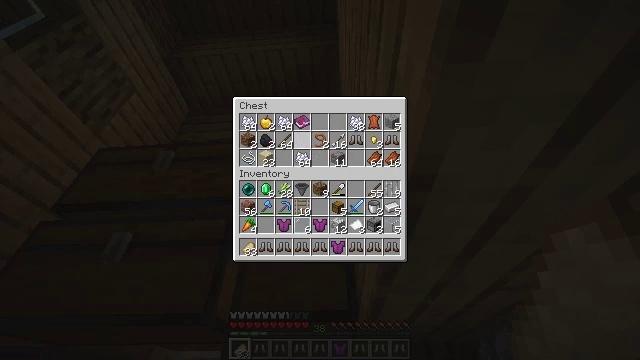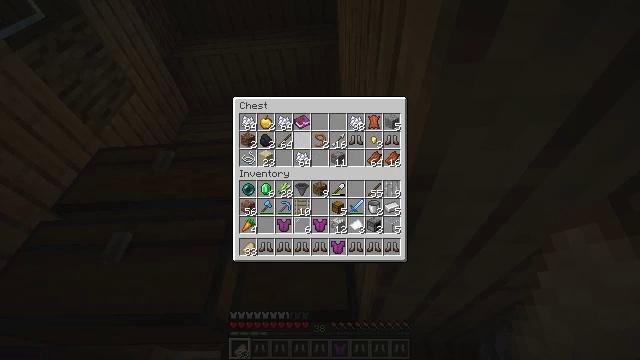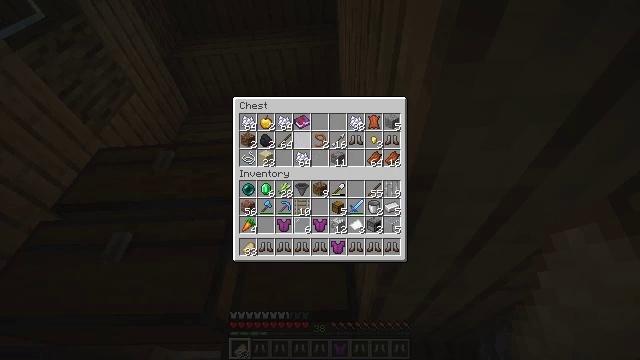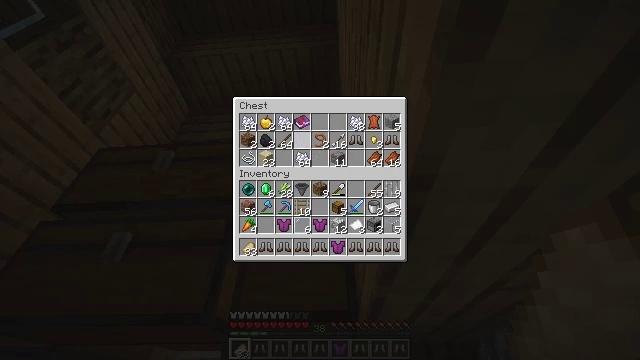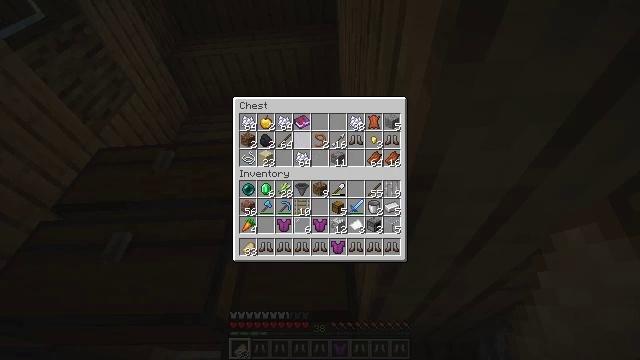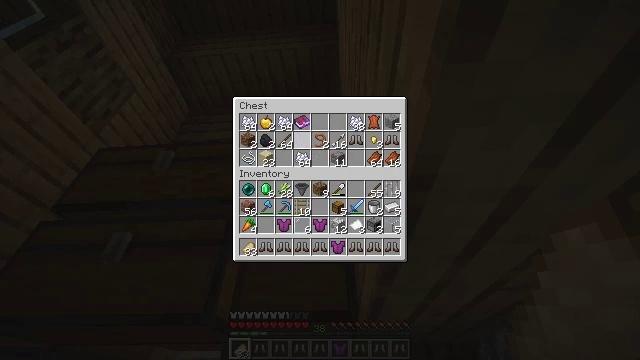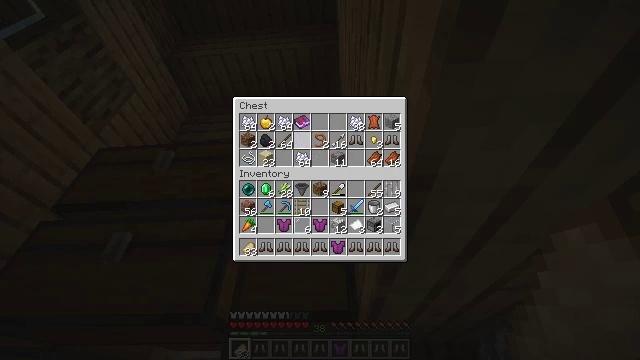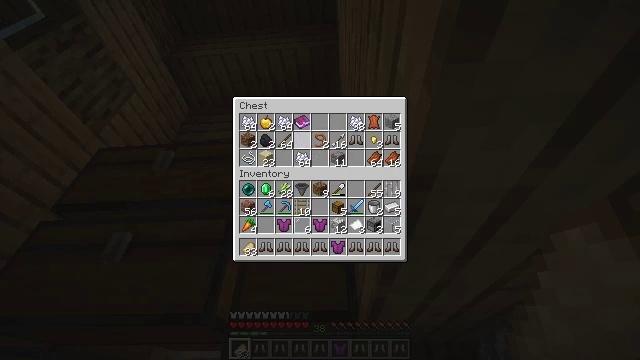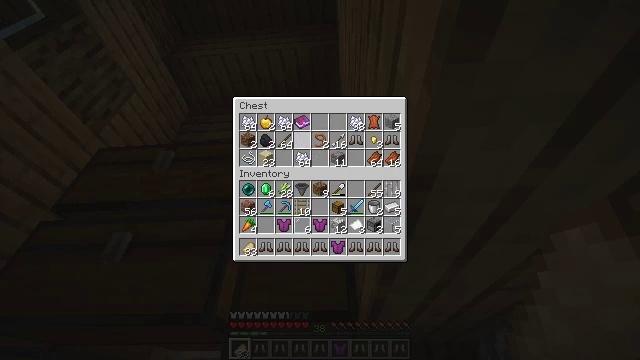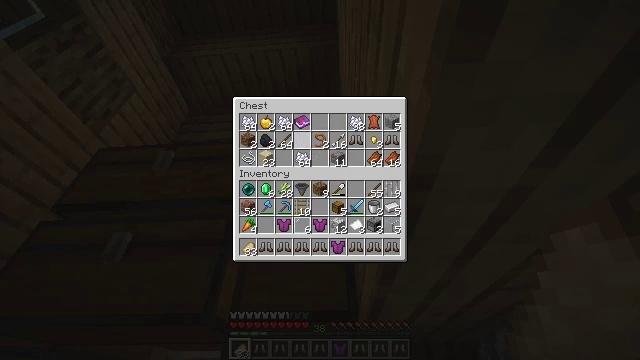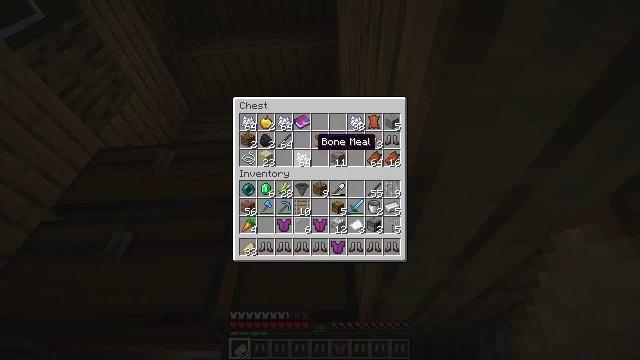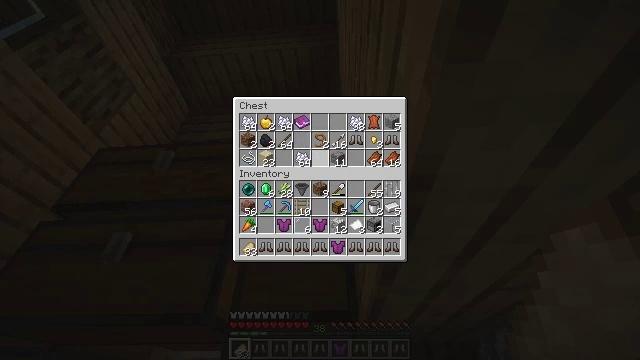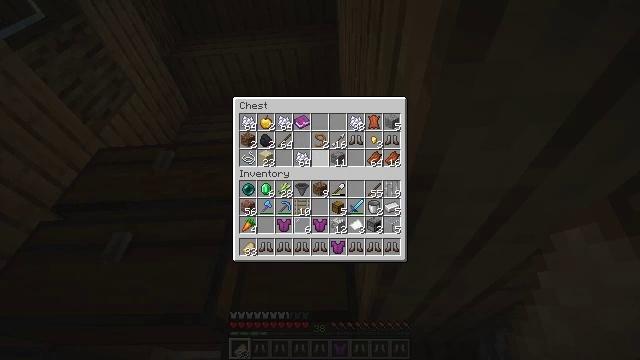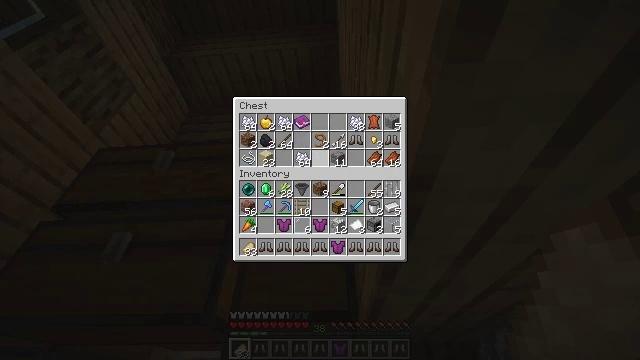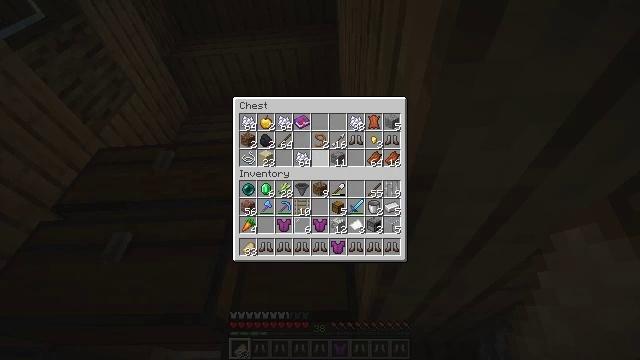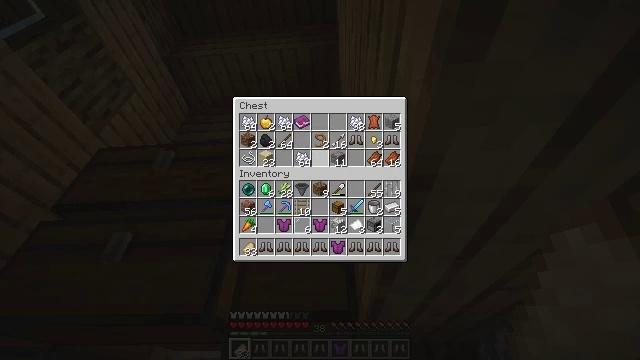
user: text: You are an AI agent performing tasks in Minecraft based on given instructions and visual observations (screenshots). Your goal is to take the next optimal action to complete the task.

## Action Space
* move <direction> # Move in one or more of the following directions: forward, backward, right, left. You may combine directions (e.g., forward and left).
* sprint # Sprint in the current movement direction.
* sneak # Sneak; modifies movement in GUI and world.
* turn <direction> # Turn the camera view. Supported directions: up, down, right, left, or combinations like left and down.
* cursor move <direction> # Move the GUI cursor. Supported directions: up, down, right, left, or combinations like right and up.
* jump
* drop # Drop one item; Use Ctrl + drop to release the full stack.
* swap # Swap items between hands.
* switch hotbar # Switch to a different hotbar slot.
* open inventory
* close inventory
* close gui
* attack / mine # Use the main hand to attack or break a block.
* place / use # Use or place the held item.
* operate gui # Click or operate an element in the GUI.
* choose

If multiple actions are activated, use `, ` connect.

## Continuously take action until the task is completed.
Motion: motion action
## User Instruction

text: Remove a pair of leather boots from the inventory.
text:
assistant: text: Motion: sneak, operate gui
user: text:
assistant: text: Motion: sneak
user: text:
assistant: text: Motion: sneak
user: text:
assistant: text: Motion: sneak
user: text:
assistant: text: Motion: sneak
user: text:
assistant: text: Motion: sneak
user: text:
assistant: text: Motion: sneak
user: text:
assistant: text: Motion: sneak
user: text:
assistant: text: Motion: sneak
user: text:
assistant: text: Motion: sneak, cursor move down
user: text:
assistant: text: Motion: sneak, cursor move right and down
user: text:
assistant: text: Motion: sneak
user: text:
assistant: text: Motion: sneak
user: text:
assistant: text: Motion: sneak
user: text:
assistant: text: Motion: sneak
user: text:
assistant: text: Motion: sneak
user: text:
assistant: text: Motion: sneak
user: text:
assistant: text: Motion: sneak
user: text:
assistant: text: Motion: sneak
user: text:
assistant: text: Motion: sneak
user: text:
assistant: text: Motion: sneak
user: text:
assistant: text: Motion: sneak
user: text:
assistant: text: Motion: sneak
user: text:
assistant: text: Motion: sneak
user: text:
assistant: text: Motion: sneak
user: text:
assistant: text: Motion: sneak
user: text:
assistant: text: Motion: sneak
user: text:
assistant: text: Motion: sneak
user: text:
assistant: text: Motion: sneak
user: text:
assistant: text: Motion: sneak